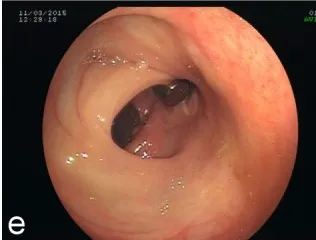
Colonoscopy showing the tip of the endoprothesis.
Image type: endoscopy (gi_endoscopy)